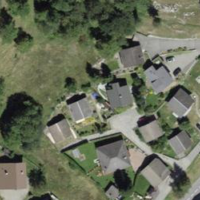
EUNIS habitat code: 55
Species observed at this site:
Papilio machaon
Fabriciana adippe
Argynnis paphia
Saponaria ocymoides